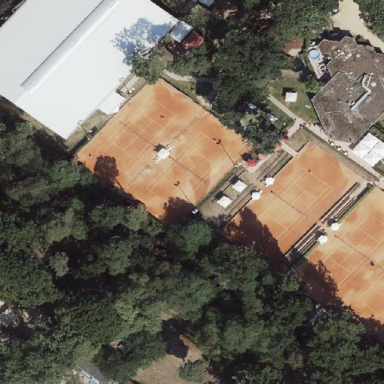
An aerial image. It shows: Tennis pitch with clay surface for leisure sports.